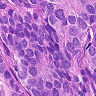
Metastatic tissue present: yes